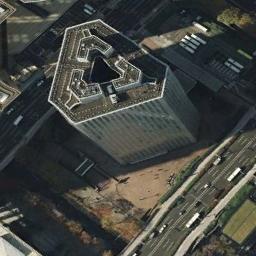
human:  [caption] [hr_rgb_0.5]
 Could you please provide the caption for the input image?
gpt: A commercial area with a triangular building is surrounded by some roads .

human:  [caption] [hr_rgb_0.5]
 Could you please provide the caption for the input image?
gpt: The commercial area is near the road with many cars .

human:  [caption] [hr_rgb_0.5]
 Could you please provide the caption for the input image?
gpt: In a commercial district there are several tall buildings of different shapes and several roads with many cars .

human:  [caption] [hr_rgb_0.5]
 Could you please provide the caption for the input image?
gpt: There is a row of trees at the top .

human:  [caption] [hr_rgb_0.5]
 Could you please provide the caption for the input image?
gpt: A skyscraper by the roadside on a commercial area .